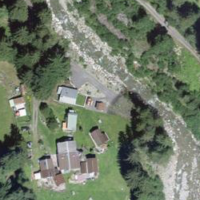
EUNIS habitat code: 43
Species observed at this site:
Sambucus racemosa